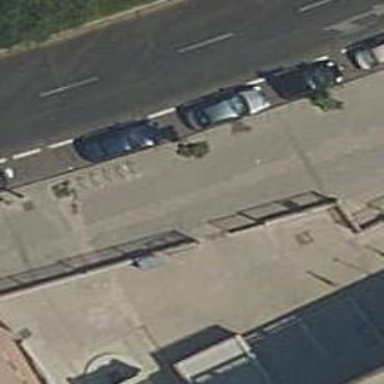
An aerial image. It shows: Bicycle parking area with stands.